Question: I've trying to implement a math formal to convert a 3 phase system into 2 phases, using the following code:
'''
#include <stdio.h>
#include <math.h>
#define PI 3.14159265358979
void getAngle( float xValue , float yValue, float zValue){
float x = 0.0;
float y = 0.0;
float z = 0.0;
double rad_angle =0.0;
double angle =0 ;
double zaehler = 0.0;
double nenner = 0.0;
z=xValue;
y=yValue;
x=zValue;
printf(" Getangle
" );
printf(" X = %lf , [BY = %lf , Z = %lf
" , x,y,z);
zaehler =z-x;
nenner = ((y-x) -((x-z)/2-(z-y)/2))*(2*sqrt(3));
printf (" the sin value is : %lf
" , zaehler);
printf (" the cos value is : %lf
",nenner);
rad_angle = atan2(nenner,zaehler);
printf("Radangle = %lf
",rad_angle);
angle =( rad_angle * 180/PI);
printf("Angle in degree = %lf
",angle);
}
void setAngle(float angle ){
float x = 0 ;
float y = 0 ;
float z = 0 ;
printf(" the given angle is : %lf
",angle);
angle = angle *PI/180;
x = sin(angle);
y = sin(angle+(120* (PI/180.0)));
z = sin(angle+(240* (PI/180.0)));
printf(" Set angle
" );
printf(" the x value : %f ,
the y value : %f ,
the z value :%f ",x,y,z);
getAngle(x,y,z);
}
int main (){
float angle = 0;
while (1){
printf(" angle in Degrees
");
scanf("%f" ,&angle);
printf(" sinus angle : %f", sin(angle*PI/180));
setAngle(angle);
}
return 0;
}
'''
and here is what I'm trying to implement:

I never get the angle that I give back.
Any idea what I'm doing wrong here ?
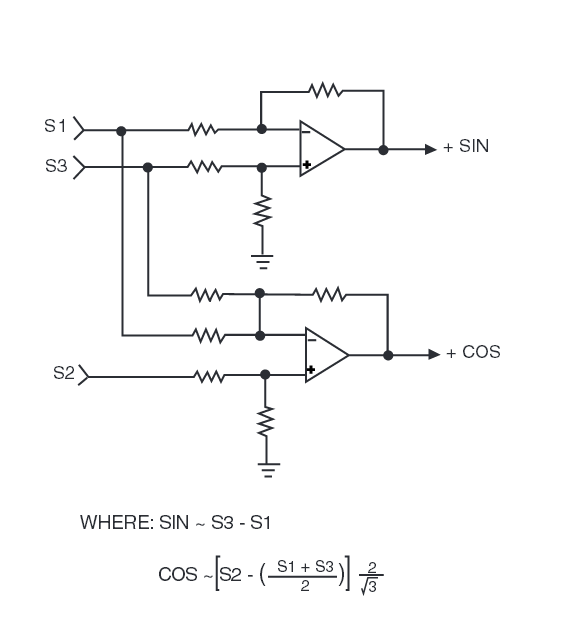
Answer: nenner = (y -((x+z)/2))*(2/sqrt(3));